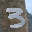
Label: 3